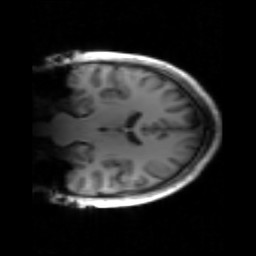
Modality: inplaneT1
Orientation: coronal
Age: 26
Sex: male
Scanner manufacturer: siemens
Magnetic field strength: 3 T
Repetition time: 1.2 s
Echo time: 0.00251 s